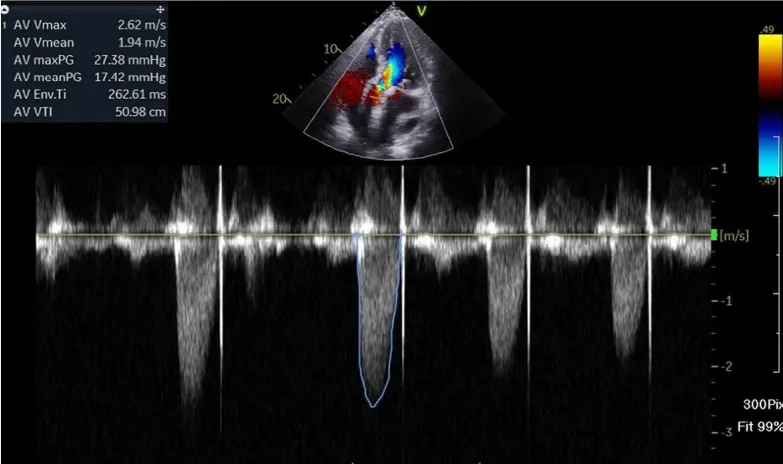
(C) After 3-month treatment with non-vitamin K antagonist oral anti-coagulant, echocardiogram showing a mean trans-aortic valve pressure gradient of 17 mmHg.
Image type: radiology (ultrasound)